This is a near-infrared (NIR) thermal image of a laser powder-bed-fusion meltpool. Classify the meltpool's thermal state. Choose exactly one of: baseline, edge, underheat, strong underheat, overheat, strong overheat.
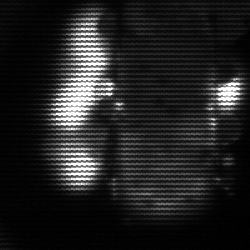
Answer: strong underheat